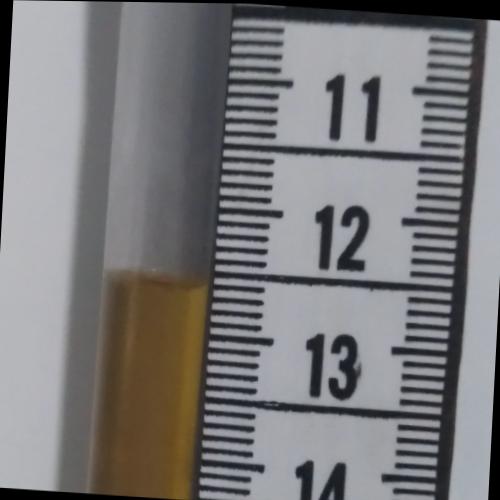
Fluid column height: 12.6 cm